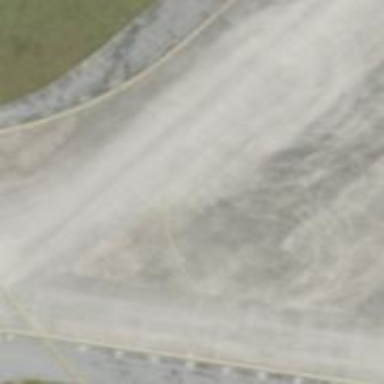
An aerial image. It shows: View of taxiway at the airport.